Chest X-ray. View position: PA
Patient age: 21
Patient sex: F
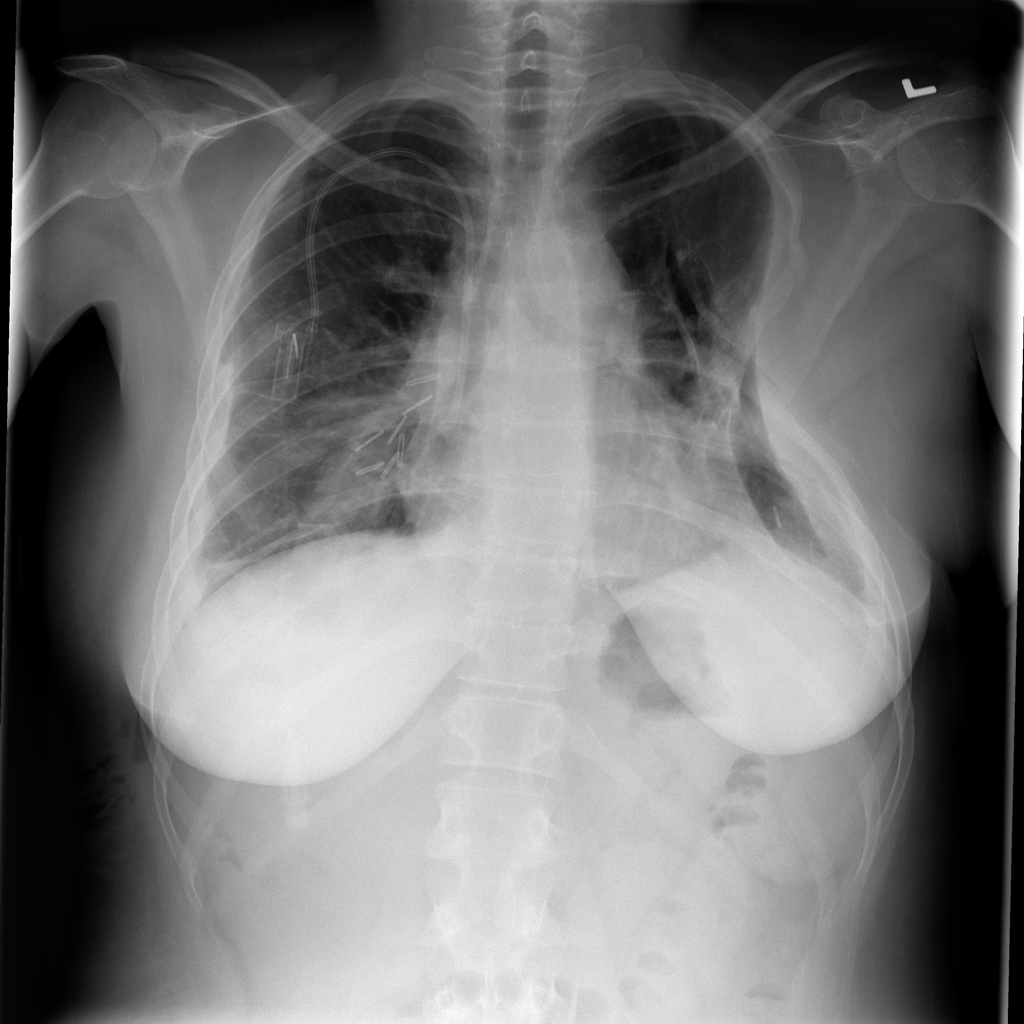
Finding: Pneumothorax